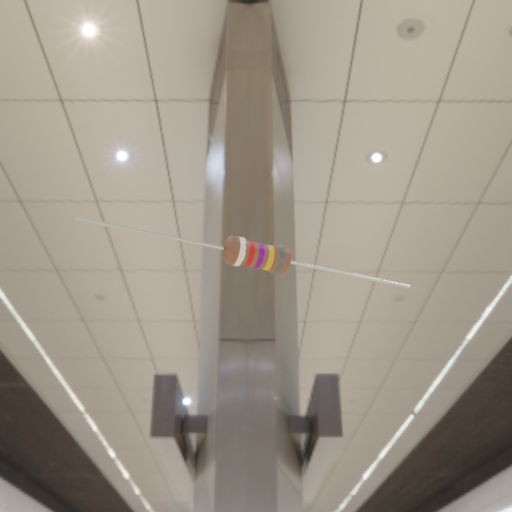
Resistor colour bands (in order): white, red, violet, gold, gray